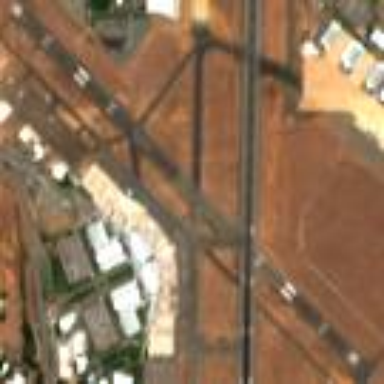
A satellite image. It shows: Runway in airport area.